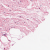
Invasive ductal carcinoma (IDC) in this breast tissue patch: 0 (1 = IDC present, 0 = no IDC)